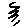
Label: zigzag